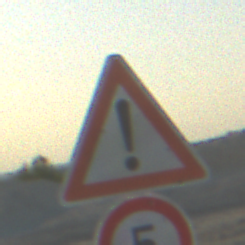
Verkehrszeichen: Gefahrenstelle
Zusatzzeichen unten: Geschwindigkeit5
Umgebung: Outdoor, Beach
Tageszeit: SunriseSunset
Wetter: Clear
Licht: Natural
Jahreszeit: NotSpecified
Kontrast: HighContrast